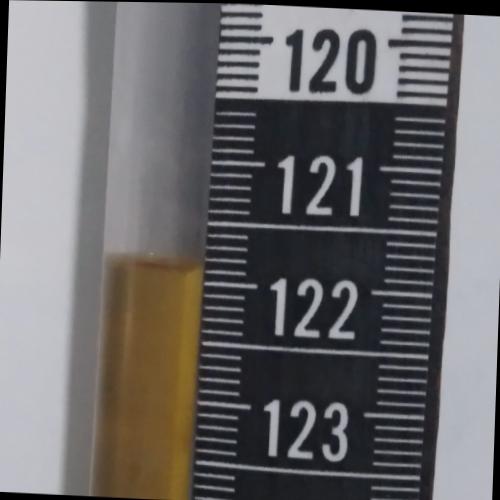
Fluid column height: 121.9 cm